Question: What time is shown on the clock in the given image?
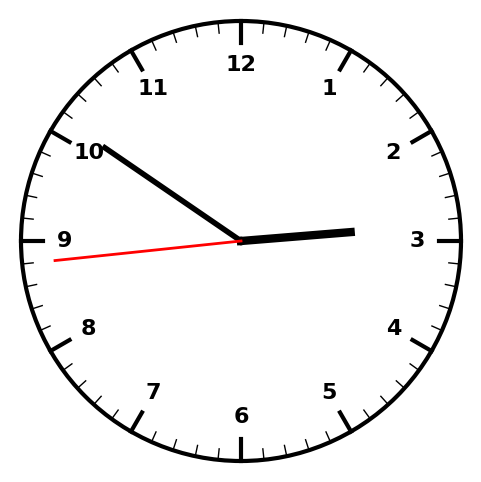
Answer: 02:50:44